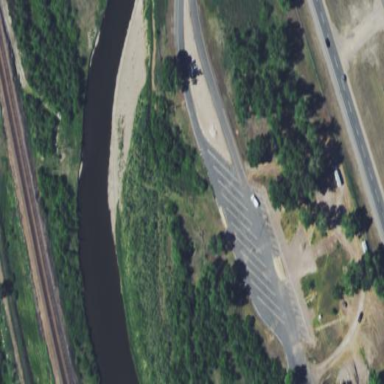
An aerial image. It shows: Rest area on the road.